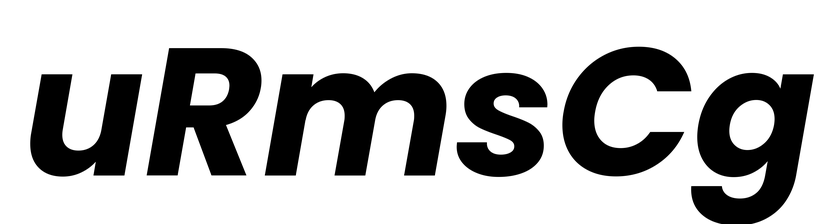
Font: Poppins-BoldItalic